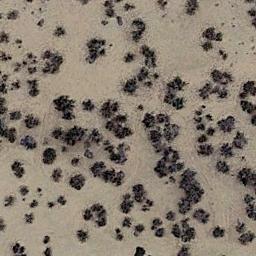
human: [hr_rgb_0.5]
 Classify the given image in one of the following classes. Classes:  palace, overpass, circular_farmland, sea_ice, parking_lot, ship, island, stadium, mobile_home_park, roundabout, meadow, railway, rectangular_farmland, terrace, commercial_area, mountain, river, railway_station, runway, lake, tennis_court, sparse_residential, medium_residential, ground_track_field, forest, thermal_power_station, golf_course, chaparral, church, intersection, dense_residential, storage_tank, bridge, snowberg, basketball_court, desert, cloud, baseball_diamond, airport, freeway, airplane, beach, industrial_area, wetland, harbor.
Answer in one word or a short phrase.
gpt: chaparral